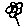
Label: flower